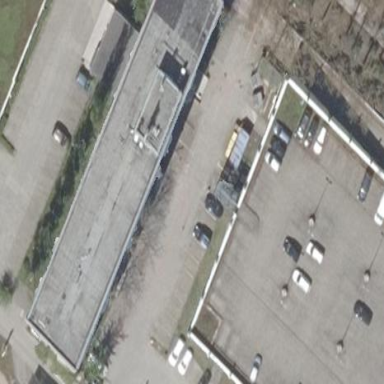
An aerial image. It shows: Flat-roofed building with tar paper roofing material.